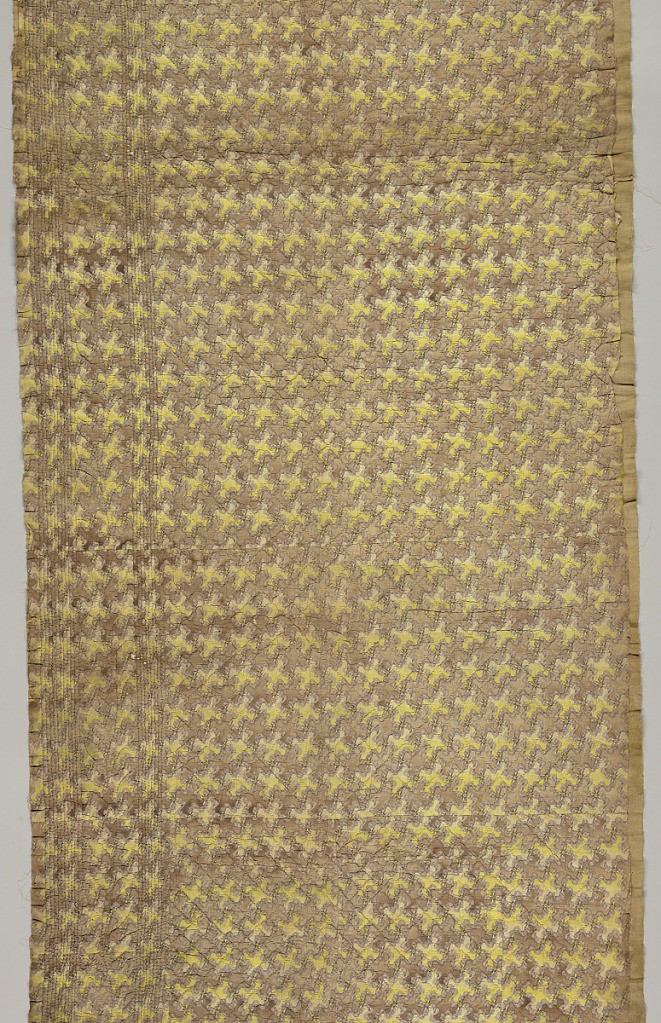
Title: Textile
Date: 19th century
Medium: cotton Technique: quilted; top fabric printed by engraved copper plate on plain weave; botton fabric yellow ochre cotton 2/2 twill
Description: Fragment of a quilt: top fabric a small scale all-over pattern of violet bows and ribbons forming a square diamond grid the interspaces of which are alternately tan and yellow. Stuffing is a natural cotton and the backing fabric is yellow ochre cotton 2/2 twill. Quilting pattern at one side forms a border with a slightly curving leafy vine between a group of narrow bands on each side and for the "field" a square diamond grid. Running stitch in quilting through three layers